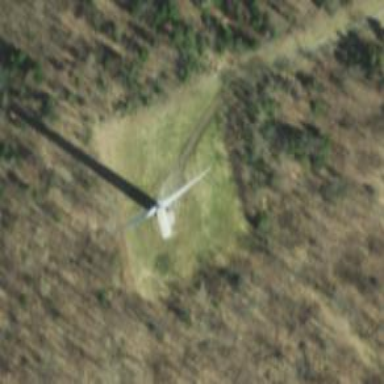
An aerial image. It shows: Wind generator powered by horizontal-axis wind turbine.